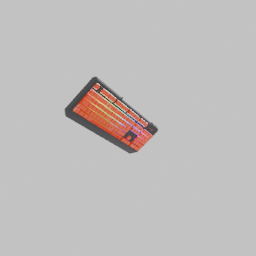
Label: electronics